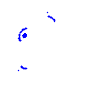
Particle: kaon